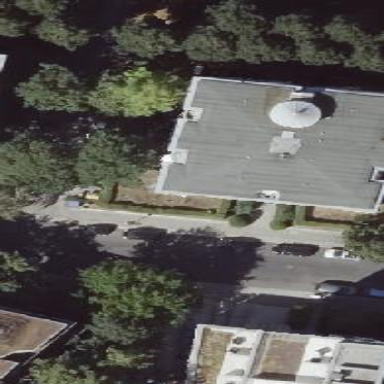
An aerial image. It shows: Flat-roofed apartment building.